Question: I have a strange problem concerning bootstrap's popover and backbone.
my backbone code:
'''
App.Views.UploadBox = Backbone.View.extend({
el: '#upload-box',
events: {
'click #upload-file': 'openPicker',
'change #upload-file-input': 'handleFileUpload'
//'mouseover #upload-file': 'hoverMessage'
},
initialize: function () {
this.uploader = this.$('#upload-file-input');
this.$("#upload-file").popover({ title: 'some title', content: 'helo world' });
this.button = this.$('#upload-file');
}, ...
'''
upload box:
'''
<div class="span2 offset1" id="cannon-upload-box">
<a href="#" class="btn media-header span10"
id="upload-file" rel="popover">UploadFile</a>
<input id="upload-file-input"
type="file" placeholder="Choose File" style="display: none">
</div>
'''
What the code supposed to do: when hovering over the a element (id=upload-file), the should be a popover message.
What the code is actually doing: when hovering nothing happens but when clicking the button the backbone action is triggered as desired but also the popover jump but as a constant element!
Thank you for your help (-:
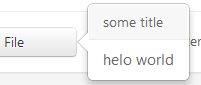
Answer: You need trigger option when set up the popover, like this:
'''
this.$("#upload-file").popover({
title: 'some title',
content: 'helo world' ,
trigger: 'hover' // show up on hover default is 'click'
});
'''
try it!